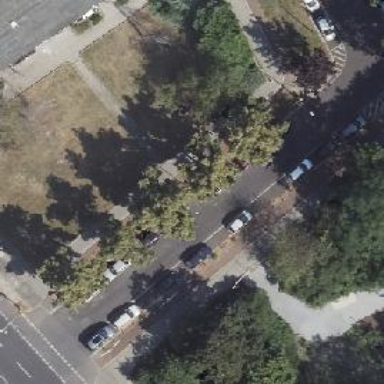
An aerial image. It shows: Residential road with asphalt surface and separate sidewalks on both sides. There are parallel parking lanes on both sides of the road.